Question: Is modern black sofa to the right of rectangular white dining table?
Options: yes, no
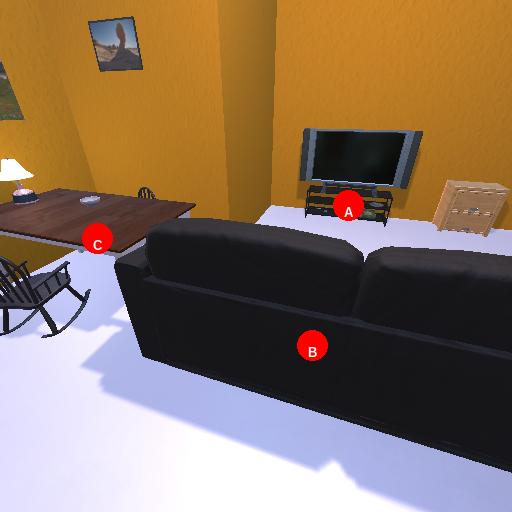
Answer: yes